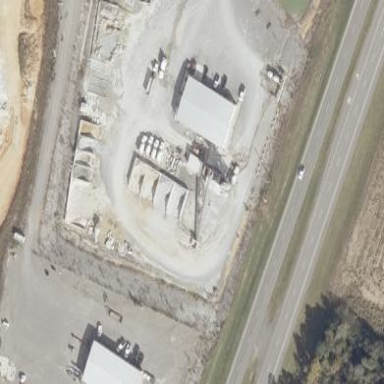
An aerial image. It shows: Industrial area with concrete plant.